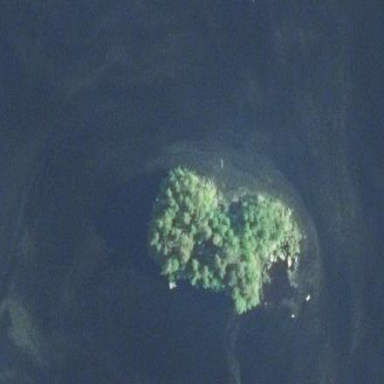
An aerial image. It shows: Islet covered with woodland.